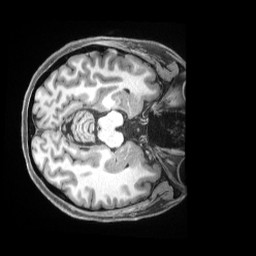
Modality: T1w
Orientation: axial
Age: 36
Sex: female
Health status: ill
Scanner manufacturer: siemens
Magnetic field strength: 3 T
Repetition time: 2.5 s
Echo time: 0.00181 s